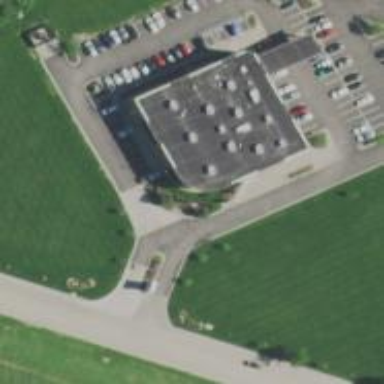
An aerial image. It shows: Healthcare clinic.